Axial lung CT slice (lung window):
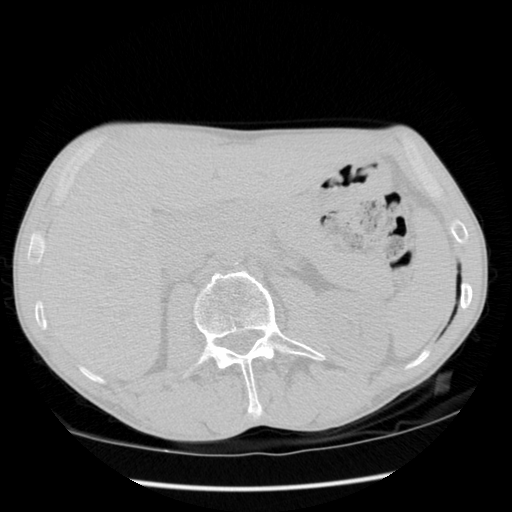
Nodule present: no